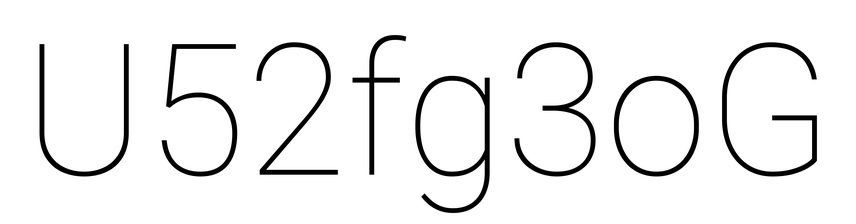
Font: Roboto_Thin